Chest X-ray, PA view. Patient: 46 years old, sex F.
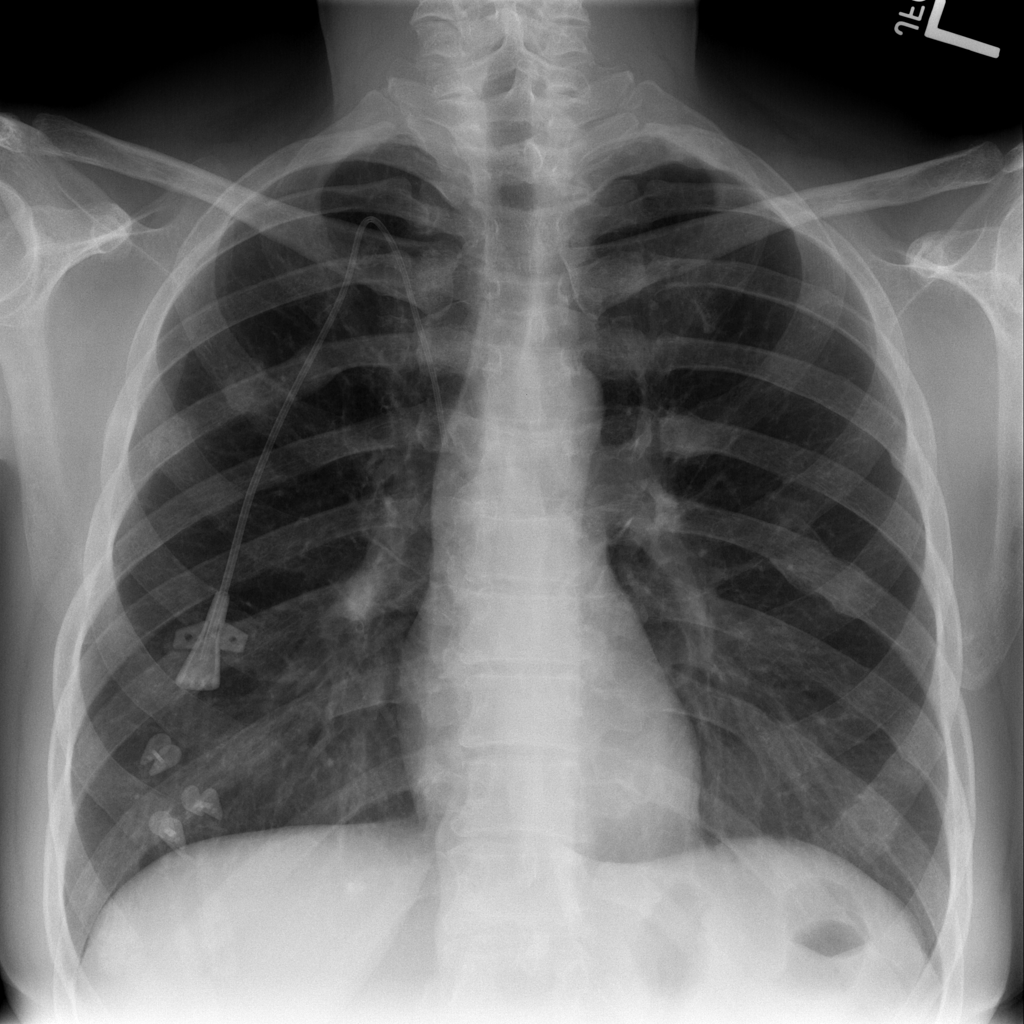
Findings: No Finding